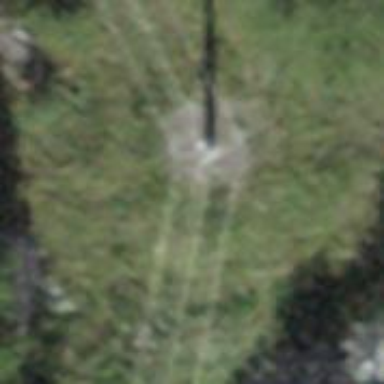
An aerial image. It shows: Concrete power pole.